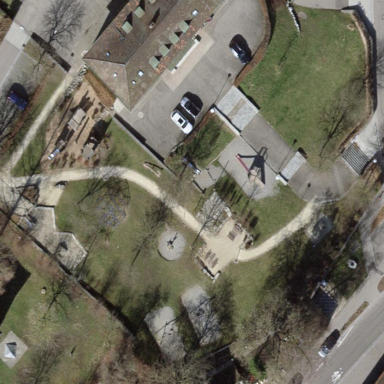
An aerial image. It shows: Playground area for leisure activities on the land.